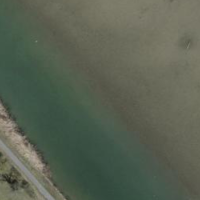
EUNIS habitat code: 15
Species observed at this site:
Anas acuta
Tachybaptus ruficollis
Phalacrocorax carbo
Larus michahellis
Podiceps cristatus
Anas crecca
Alopochen aegyptiaca
Erithacus rubecula
Anser anser
Aythya fuligula
Tadorna tadorna